Question: I am building a support type app and need to display my UITab bar across several different pages.
My 'UITabBar Controller' is linked to three other controllers, called "Discover", "Support" and "Contact us". My issue is that the "support" page, has one extra view controller it links to and I can't get the tab bar to display on this secondary (child?) view controller as well as the original "Support" one.

My segue code is as follows;
'''
@IBAction func homeSupportButton(_ sender: Any) {
print("Home Support Pressed")
performSegue(withIdentifier: "homeSupport", sender: self)
func prepare(for segue: UIStoryboardSegue, sender: Any?) {
let homeController = segue.destination as! supportStepsViewController
homeController.installer = installer
}
}
'''
I can't see too many solutions to this online, it seems to just be "make it all on one view controller". Is the only real other way to create another UITabBar Controller and double it up onto those "discover" and "contact us" pages?
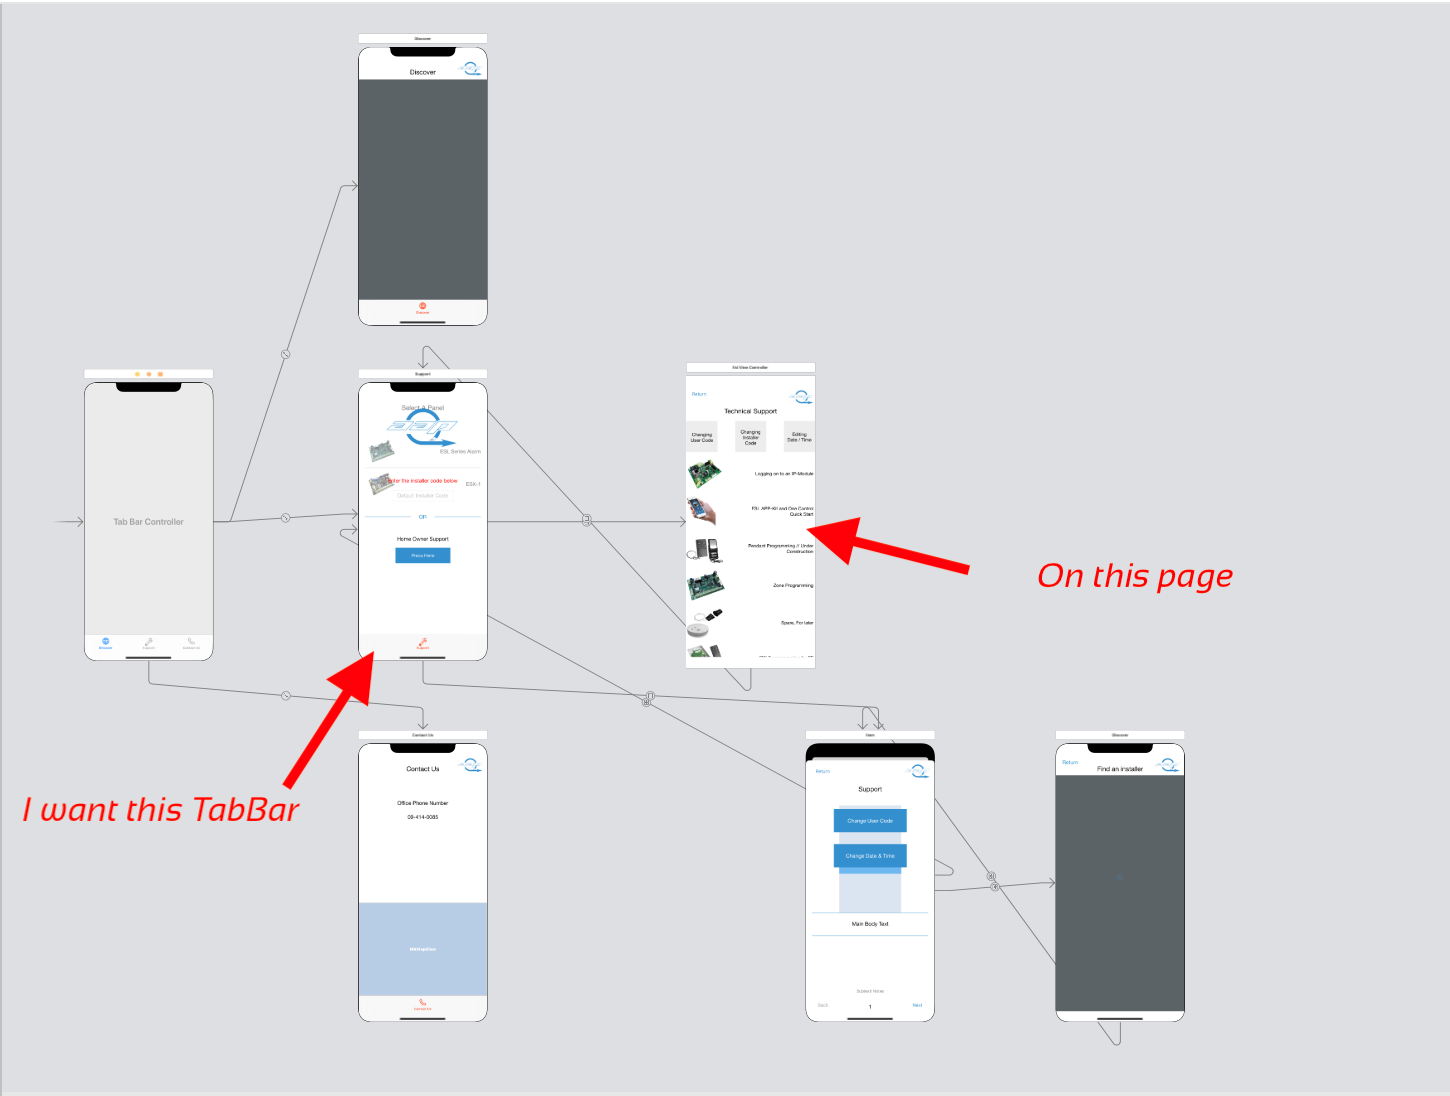
Answer: Present the Technical Support view controller (the one you've marked "On This Page") using Over Current Context modal presentation style:
<URL>
and have the preceding view controller (the one you've marked "I want this TabBar") define that context:
<URL>
Now the presented controller's view doesn't cover the tab bar.